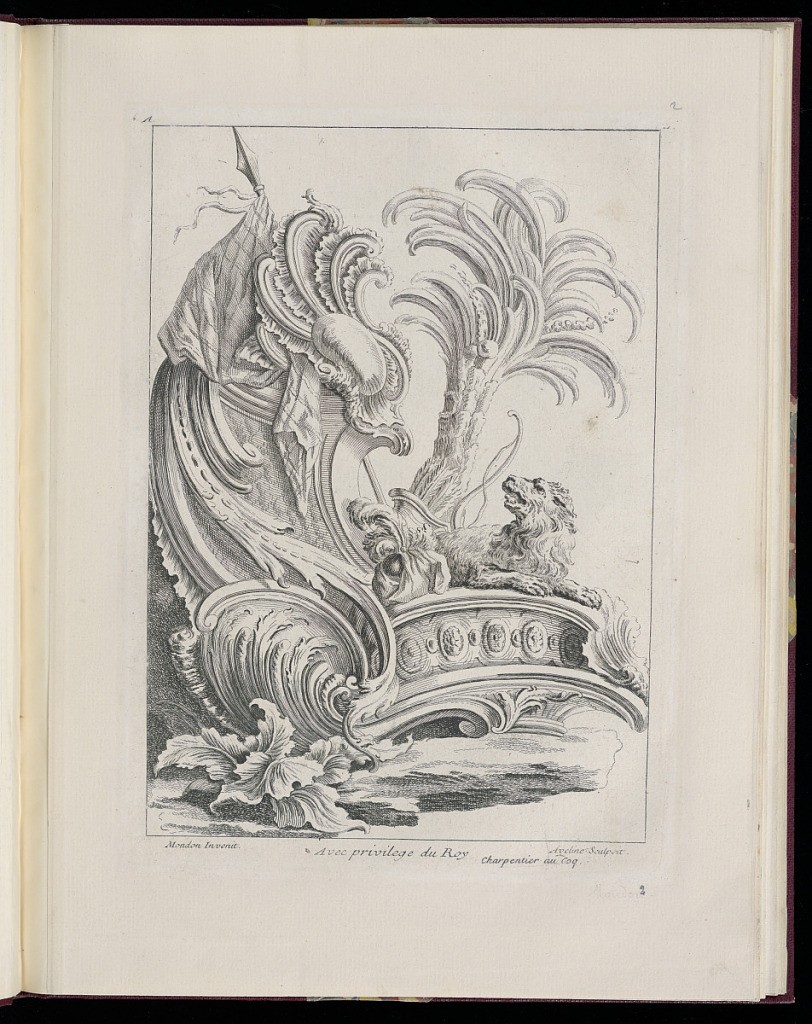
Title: Rocaille Ornament Design
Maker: François-Thomas Mondon, French, 1709 – 1755
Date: after 1736
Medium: Etching on laid paper
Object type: Print
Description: A print from a series of seven designs for rococo ornament, cartouches and vignettes of figures and rocaille motifs. A cartouche within a fantastical architectural structure featuring acanthus leaves, c-scrolls, rocaille, rosettes, shell, and beading motifs with a draped textile from a pole within a landscape with a palm tree in the background, foliage in the foreground, and a lion sitting on the frame, with a bow and quiver with arrows and a feathered turban. The plate is signed with an address.